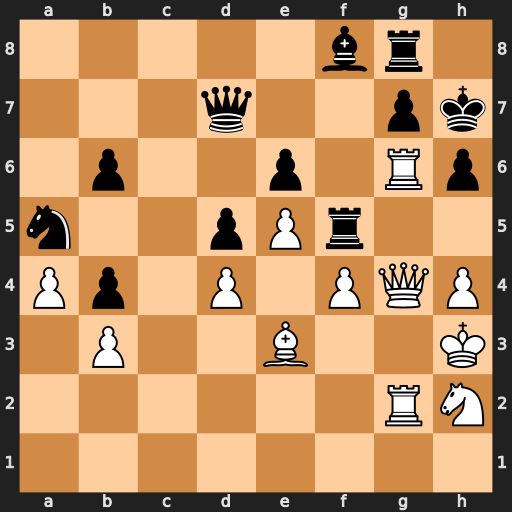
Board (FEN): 5br1/3q2pk/1p2p1Rp/n2pPr2/Pp1P1PQP/1P2B2K/6RN/8
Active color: w
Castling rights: -
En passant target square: -
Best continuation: Rxh6+ gxh6 Qxg8#